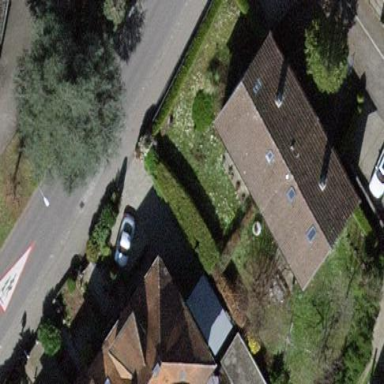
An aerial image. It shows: Semidetached house.